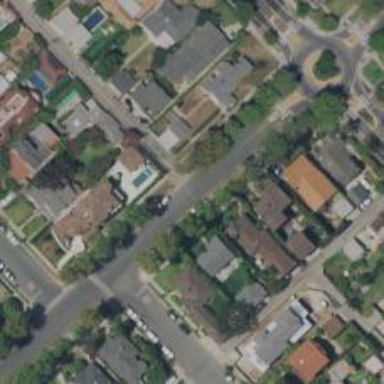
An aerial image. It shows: Residential road with asphalt surface lined by residential properties.